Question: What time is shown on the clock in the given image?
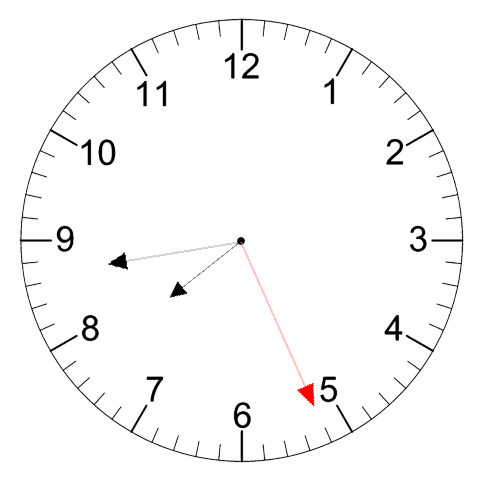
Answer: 07:43:26